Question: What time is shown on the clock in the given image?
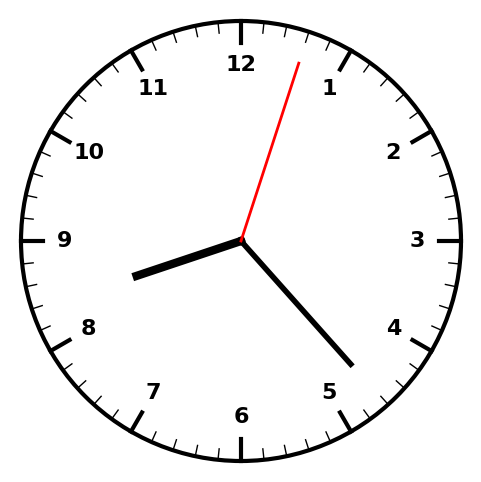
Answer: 08:23:03